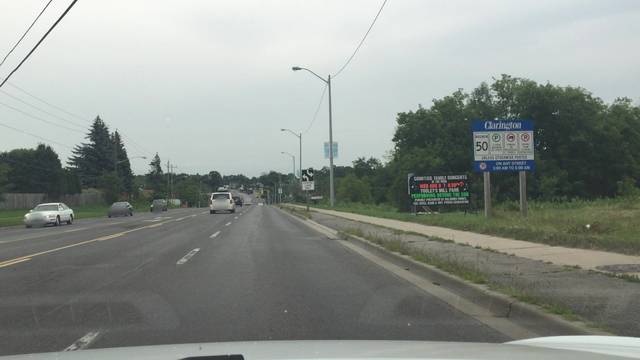
Region: Canada
Coordinates: 43.907, -78.806